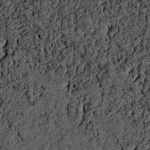
Label: no_change